Question: How can I fit website background to the browser's height?
Here is my CSS of the background code.
'''
#header {
position: relative;
background: url(girl.jpg) no-repeat fixed center bottom / cover transparent;
text-align: center;
}
'''
I don't want to set height:100% for the image because I don't want the long scroll down. I want neat fit background to my browser's width. Any help?

<URL> <- Here is the link to website screenshot.
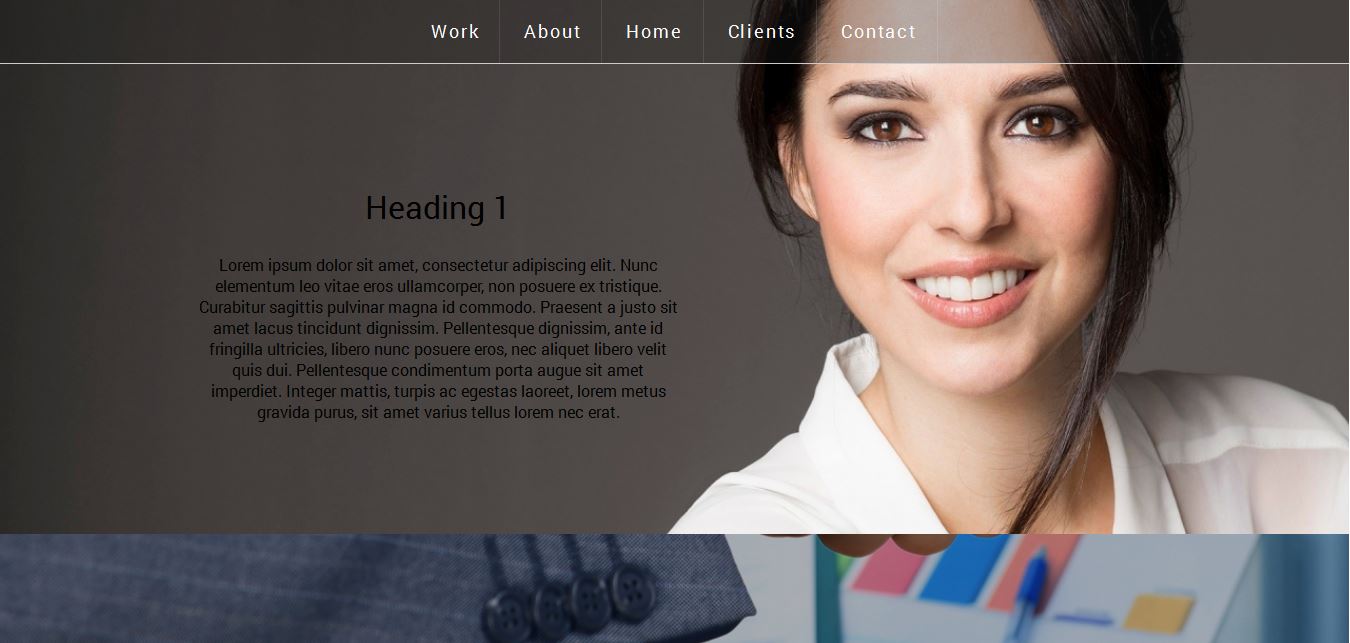
Answer: try this
'''
body
{
background: url(girl.jpg) no-repeat fixed center bottom / cover transparent;
}
'''
add the above css code in your css file...